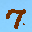
Label: 7